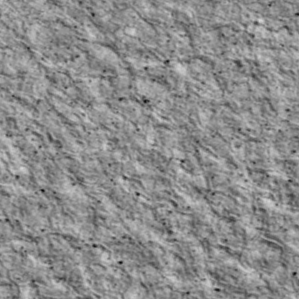
Label: non_frost